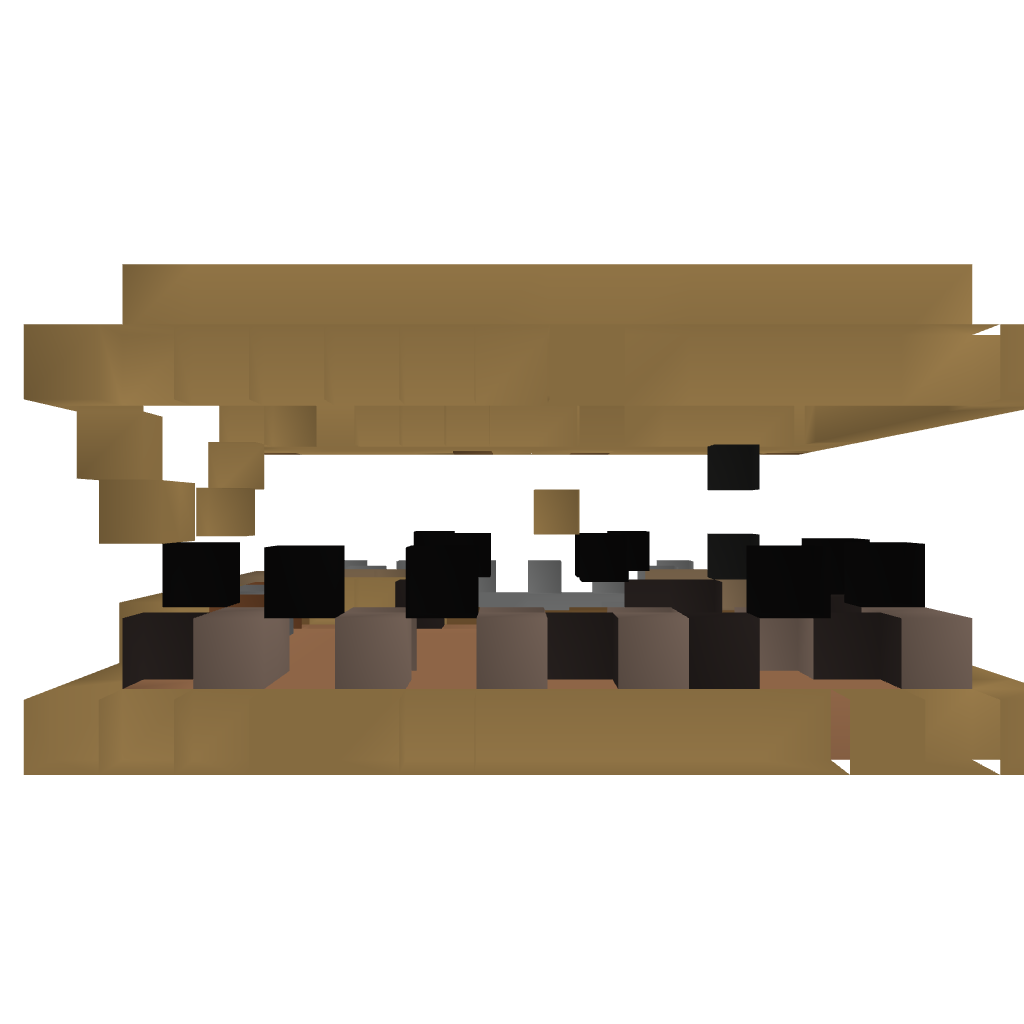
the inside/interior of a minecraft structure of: Zombie Survival House